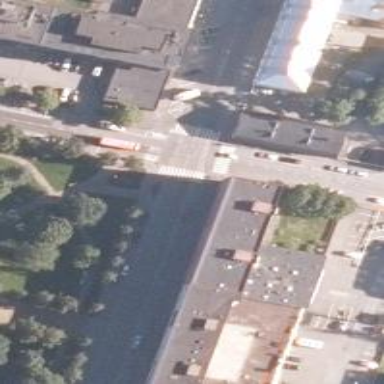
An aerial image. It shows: Marked crossing on asphalt footway.